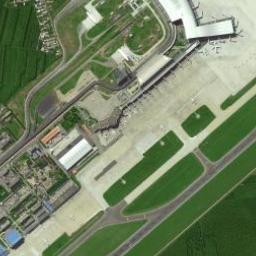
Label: runway